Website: lowes
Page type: billing-address
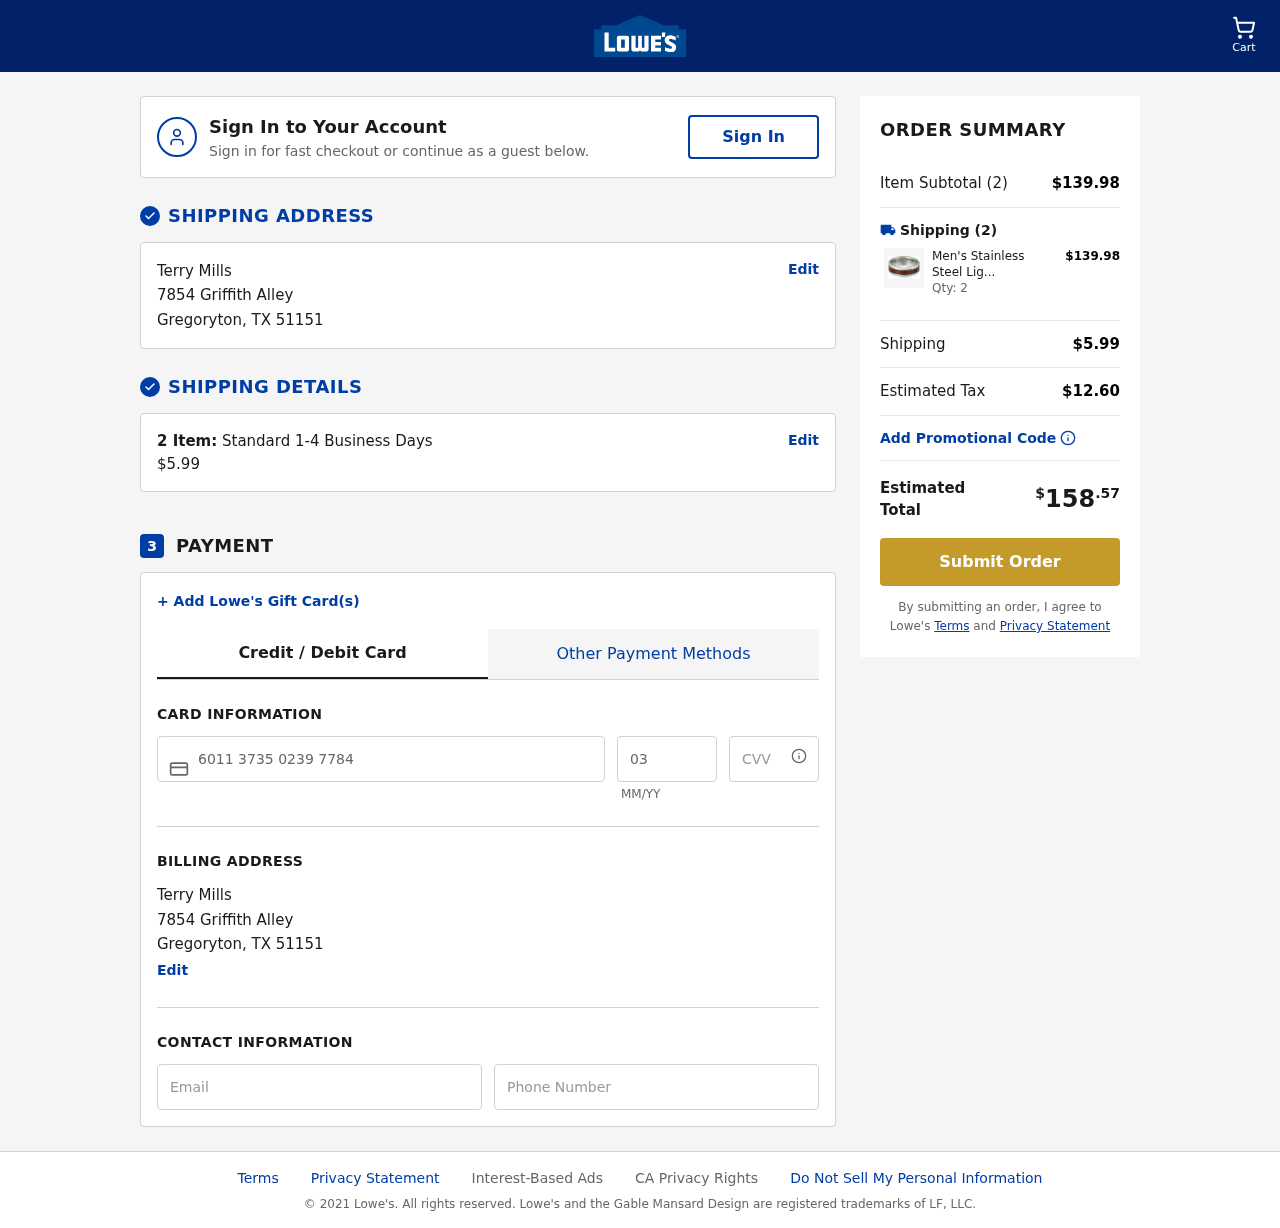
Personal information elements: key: PII_CARD_CVV
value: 886
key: PII_CARD_EXPIRY
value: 03/29
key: PII_CARD_NUMBER
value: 6011 3735 0239 7784
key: PII_CITY
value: Gregoryton
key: PII_EMAIL
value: terry.mills@yahoo.com
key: PII_FULLNAME
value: Terry Mills
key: PII_PHONE
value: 2289376102
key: PII_POSTCODE
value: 51151
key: PII_STATE_ABBR
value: TX
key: PII_STREET
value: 7854 Griffith Alley
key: PII_FULLNAME2
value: Terry Mills
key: PII_CITY2
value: Gregoryton
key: PII_STATE_ABBR2
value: TX
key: PII_POSTCODE_FULL
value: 51151
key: PII_POSTCODE_NUMERIC
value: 51151
Product elements: key: PRODUCT1_NAME
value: Men's Stainless Steel Light Wooden Inlay Ring, Size 11
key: PRODUCT1_PRICE
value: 69.99
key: PRODUCT1_QUANTITY
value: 2
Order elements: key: ORDER_NUM_ITEMS
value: Cart
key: ORDER_NUM_ITEMS
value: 2 Item:
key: ORDER_NUM_ITEMS
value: Item Subtotal (2)
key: ORDER_SHIPPING_COST
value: $5.99
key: ORDER_SUBTOTAL
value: $139.98
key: ORDER_TAX
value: $12.60
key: ORDER_TOTAL
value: $158.57